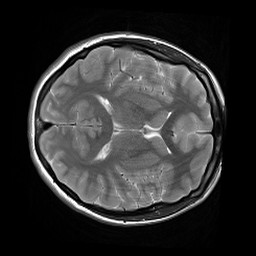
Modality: T2w
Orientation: axial
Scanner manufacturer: siemens
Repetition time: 3.9 s
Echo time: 0.076 s